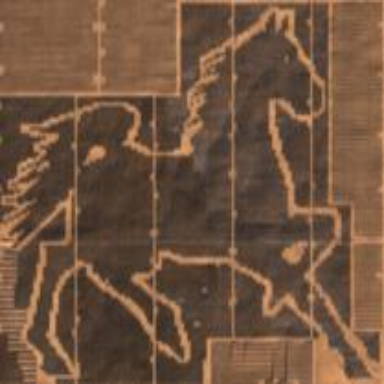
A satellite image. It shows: Attraction in the form of geoglyph: horse-shaped solar power plant.